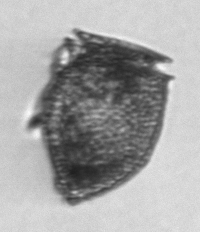
Label: Dinophysis_norvegica